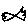
Label: fish